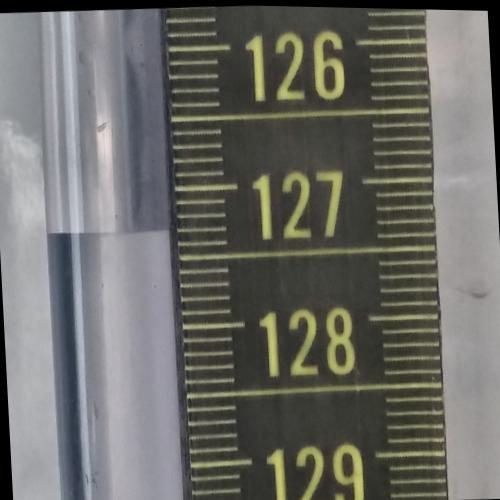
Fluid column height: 127.3 cm